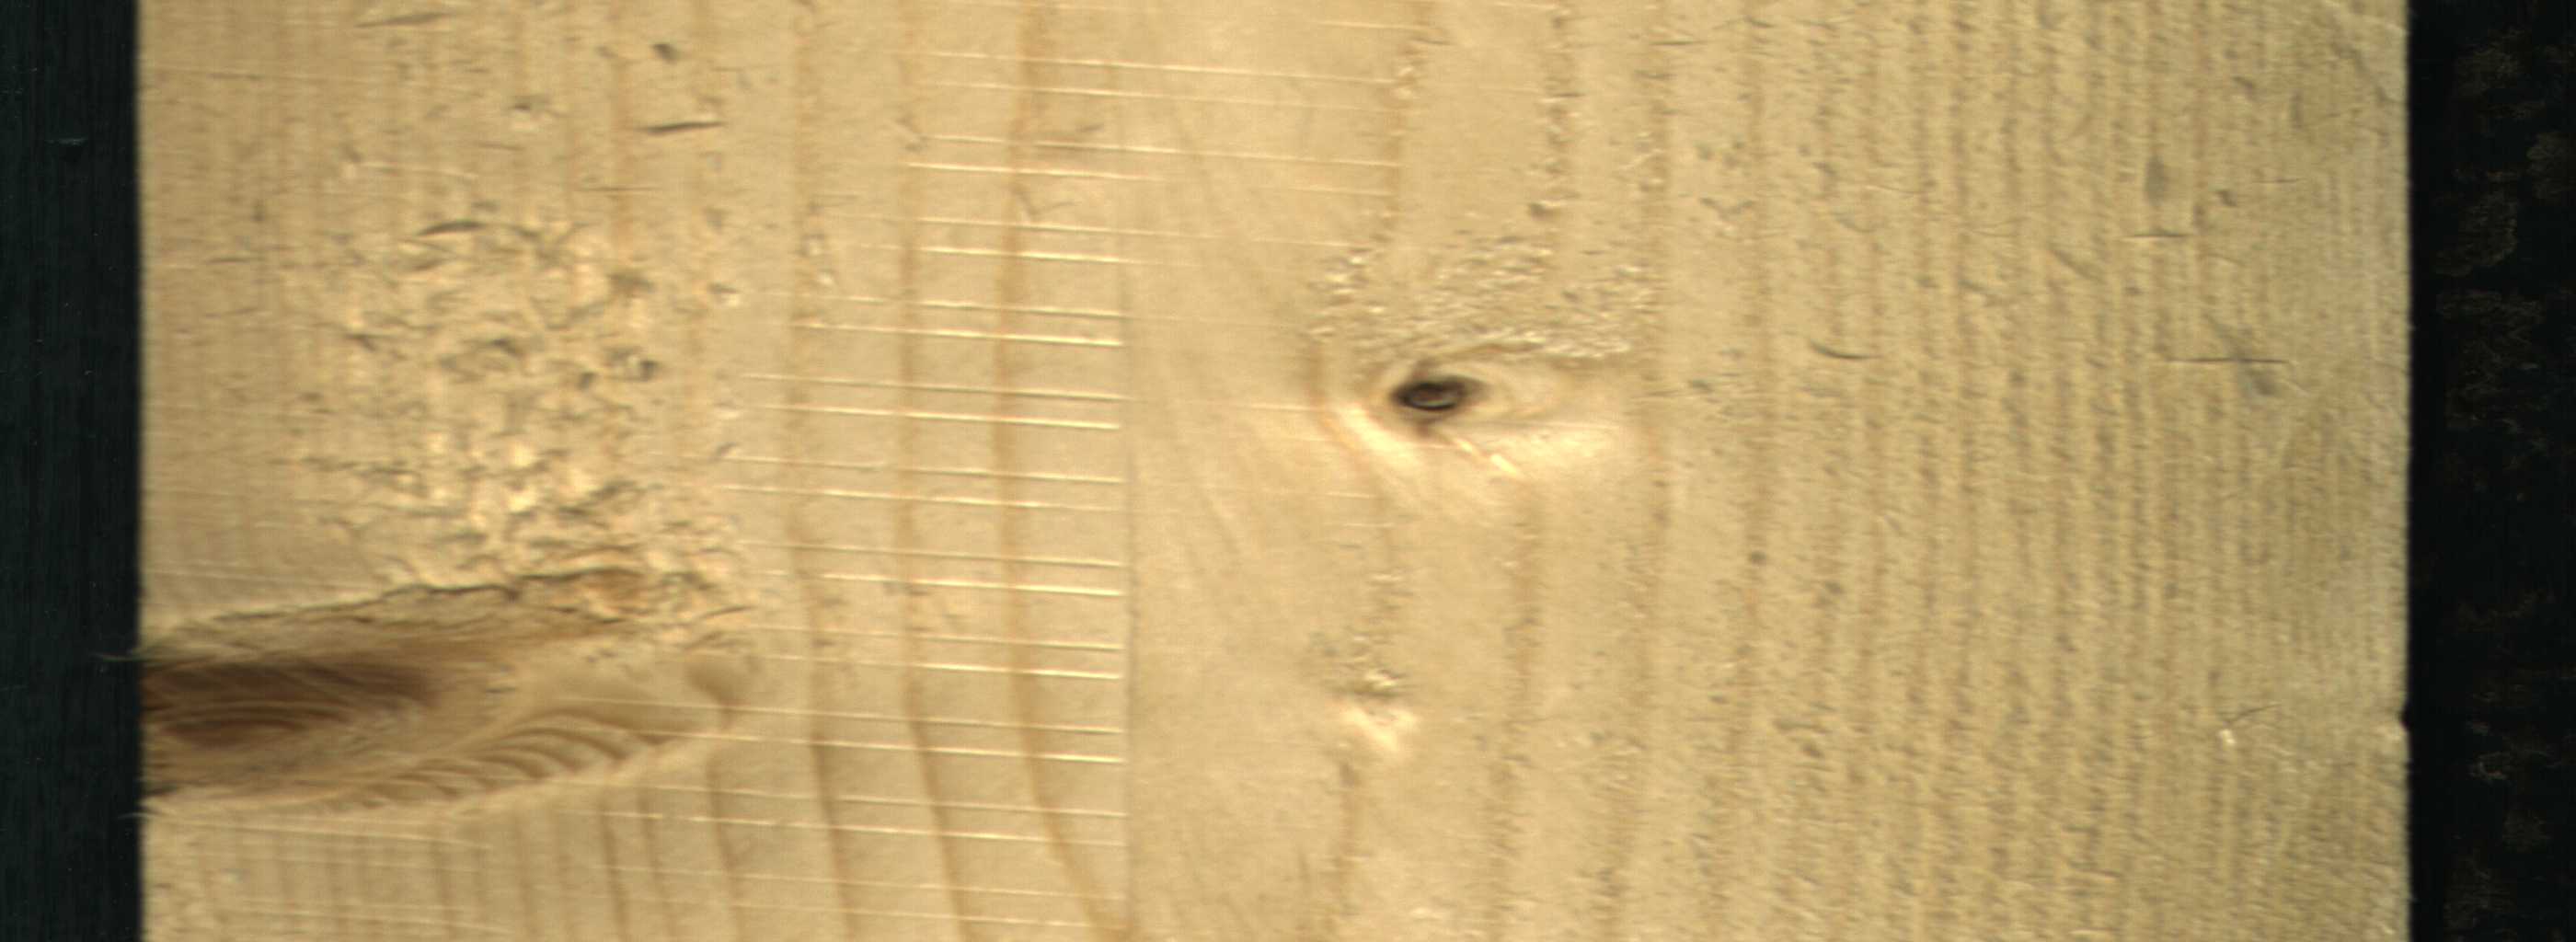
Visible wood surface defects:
Dead_Knot
Live_Knot